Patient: sex F, age 57
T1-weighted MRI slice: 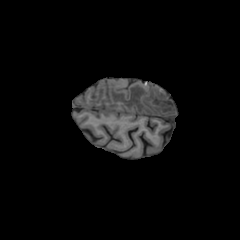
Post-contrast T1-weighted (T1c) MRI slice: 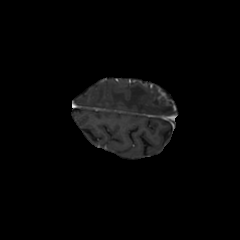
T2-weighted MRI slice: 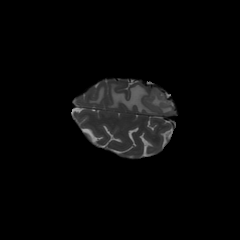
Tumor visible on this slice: yes
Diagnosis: Glioblastoma, IDH-wildtype
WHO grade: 4